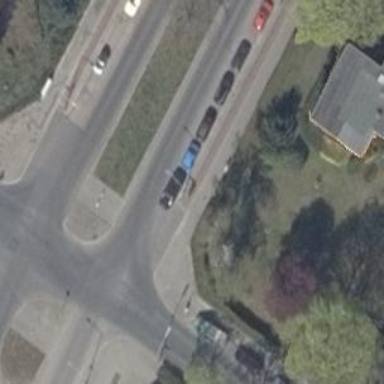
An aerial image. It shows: Unmarked crossing with pedestrian island.